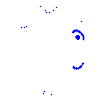
Particle: pion